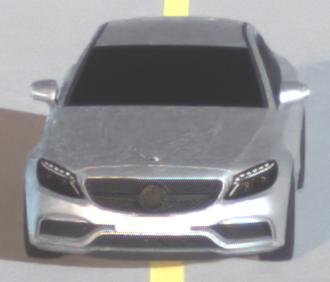
Make: Mercedes-Benz
Model: C 43 AMG
Detailed model: C-Class (205) AMG Limousine
Model produced from: 2016/10
Model produced until: 2018/04
Doors: 4
Color: white
Road condition: dry road
Daytime: night
Contrast: high contrast